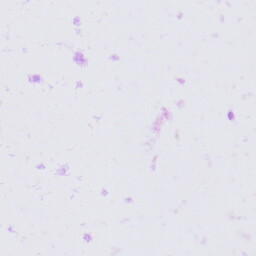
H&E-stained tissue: Prostate